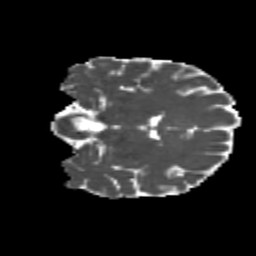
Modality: MD
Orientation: coronal
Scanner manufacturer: siemens
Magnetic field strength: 3 T
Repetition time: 4.16 s
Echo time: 0.0806 s